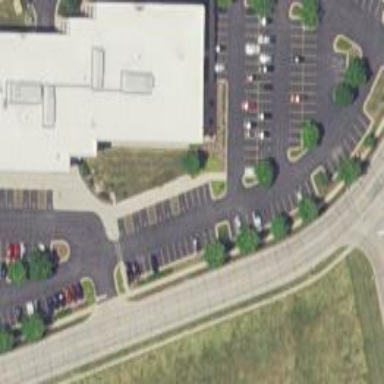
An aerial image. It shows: Commercial building.